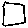
Label: square